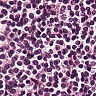
Metastatic tissue present: no